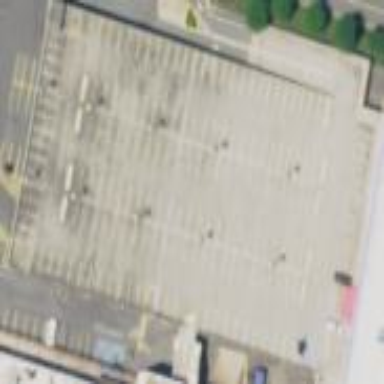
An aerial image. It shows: Multi-storey parking building.